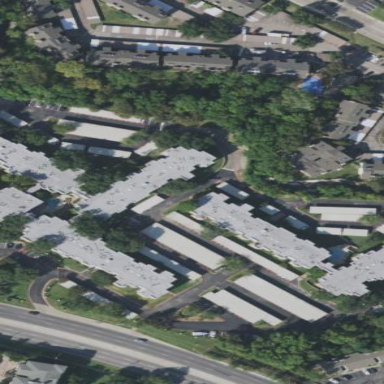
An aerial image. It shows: Residential area with apartments.